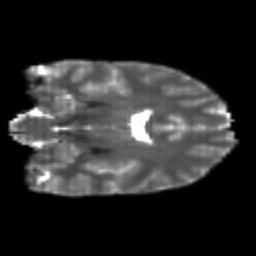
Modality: T2w
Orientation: coronal
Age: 23
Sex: female
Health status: healthy
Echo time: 0.074 s